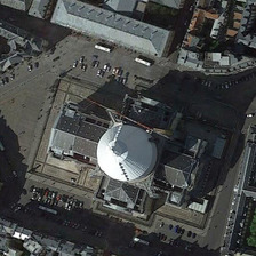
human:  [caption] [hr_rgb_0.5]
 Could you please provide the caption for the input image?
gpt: There is a grey roof on both sides.

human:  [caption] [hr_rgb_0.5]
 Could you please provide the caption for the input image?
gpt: The road is lined with houses with grey roofs.

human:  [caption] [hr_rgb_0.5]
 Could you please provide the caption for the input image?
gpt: A house with colored roofs on both sides

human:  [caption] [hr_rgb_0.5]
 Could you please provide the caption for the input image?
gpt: On both sides of the street are houses with grey roofs.

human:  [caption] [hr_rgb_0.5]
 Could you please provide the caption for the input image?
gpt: On both sides of the road are houses with grey roofs.